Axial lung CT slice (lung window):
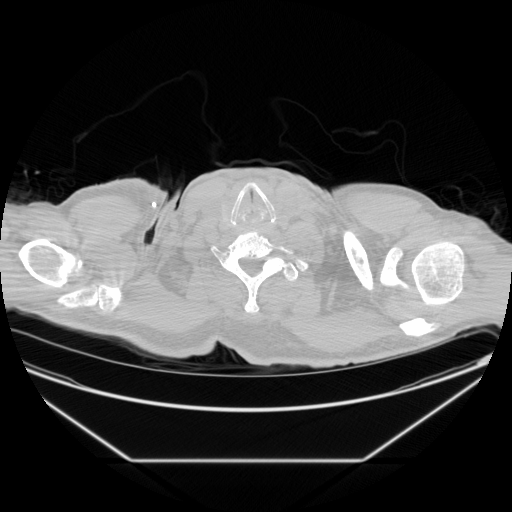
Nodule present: no